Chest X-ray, AP view. Patient: 54 years old, sex M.
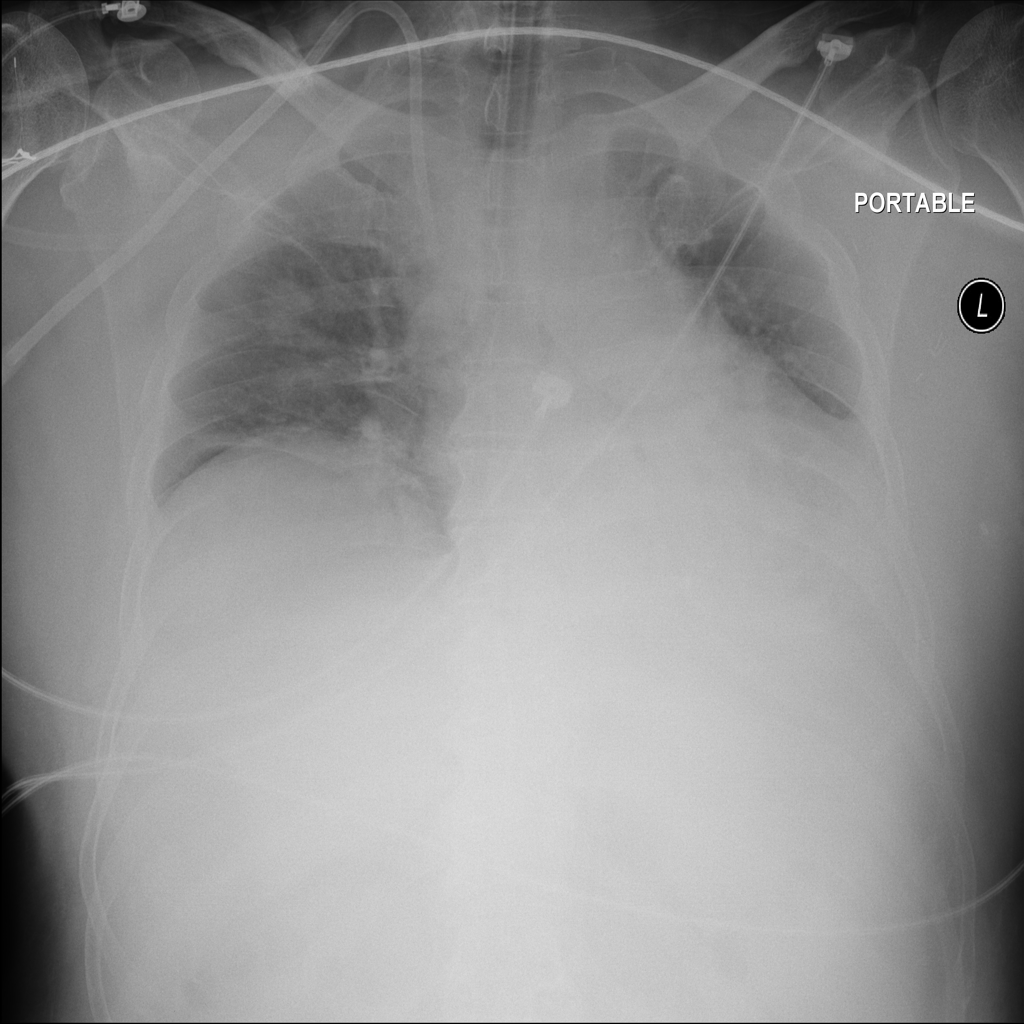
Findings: Infiltration